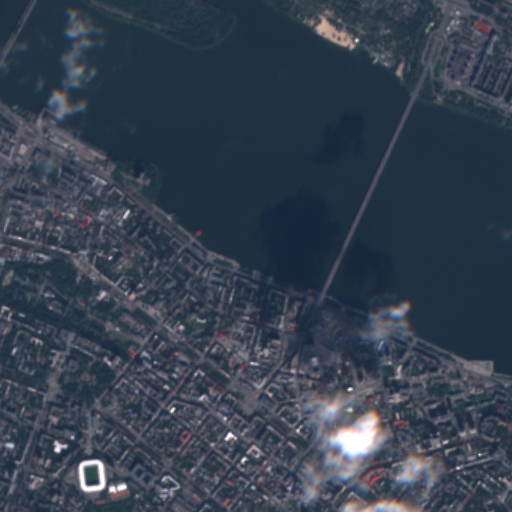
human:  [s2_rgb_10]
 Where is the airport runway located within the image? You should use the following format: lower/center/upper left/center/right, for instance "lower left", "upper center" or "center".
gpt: The airport runway is located in the upper right of the image.
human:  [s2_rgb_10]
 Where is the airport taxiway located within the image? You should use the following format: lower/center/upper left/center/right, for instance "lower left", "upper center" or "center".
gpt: The airport taxiway is located in the upper right of the image.
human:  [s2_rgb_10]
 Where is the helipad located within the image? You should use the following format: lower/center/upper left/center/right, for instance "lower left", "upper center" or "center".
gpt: The helipad is located in the upper right of the image.
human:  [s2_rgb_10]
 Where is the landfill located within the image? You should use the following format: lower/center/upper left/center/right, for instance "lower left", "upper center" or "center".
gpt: The landfill is located in the center of the image.
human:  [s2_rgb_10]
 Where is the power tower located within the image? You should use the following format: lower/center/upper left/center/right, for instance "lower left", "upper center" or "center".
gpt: The power tower is located in the upper left of the image.
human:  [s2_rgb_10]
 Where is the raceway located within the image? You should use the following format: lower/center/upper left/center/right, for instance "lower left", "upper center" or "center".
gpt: The raceway is located in the center left of the image.
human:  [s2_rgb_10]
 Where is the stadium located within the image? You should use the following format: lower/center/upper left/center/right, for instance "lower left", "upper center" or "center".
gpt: The stadium is located in the lower left of the image.
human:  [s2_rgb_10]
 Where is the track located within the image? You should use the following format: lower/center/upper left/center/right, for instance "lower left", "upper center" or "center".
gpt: There is no track in the image.